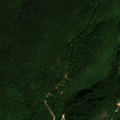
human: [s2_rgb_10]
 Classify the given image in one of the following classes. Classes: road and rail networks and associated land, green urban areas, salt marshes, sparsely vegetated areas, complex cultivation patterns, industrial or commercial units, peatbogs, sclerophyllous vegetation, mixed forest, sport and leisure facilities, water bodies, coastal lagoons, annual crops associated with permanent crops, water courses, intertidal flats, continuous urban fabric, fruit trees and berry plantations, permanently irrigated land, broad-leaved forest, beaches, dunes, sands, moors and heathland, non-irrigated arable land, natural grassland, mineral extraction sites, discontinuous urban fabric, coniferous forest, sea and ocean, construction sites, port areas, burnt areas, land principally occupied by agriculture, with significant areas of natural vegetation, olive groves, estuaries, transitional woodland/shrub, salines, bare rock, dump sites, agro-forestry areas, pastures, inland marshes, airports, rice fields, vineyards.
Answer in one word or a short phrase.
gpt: complex cultivation patterns, land principally occupied by agriculture, with significant areas of natural vegetation, broad-leaved forest